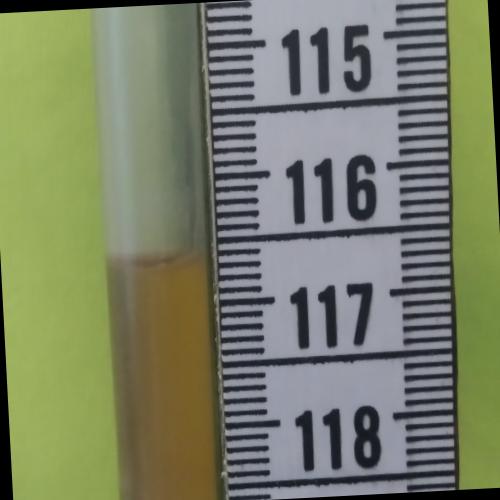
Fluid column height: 116.6 cm